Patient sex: M
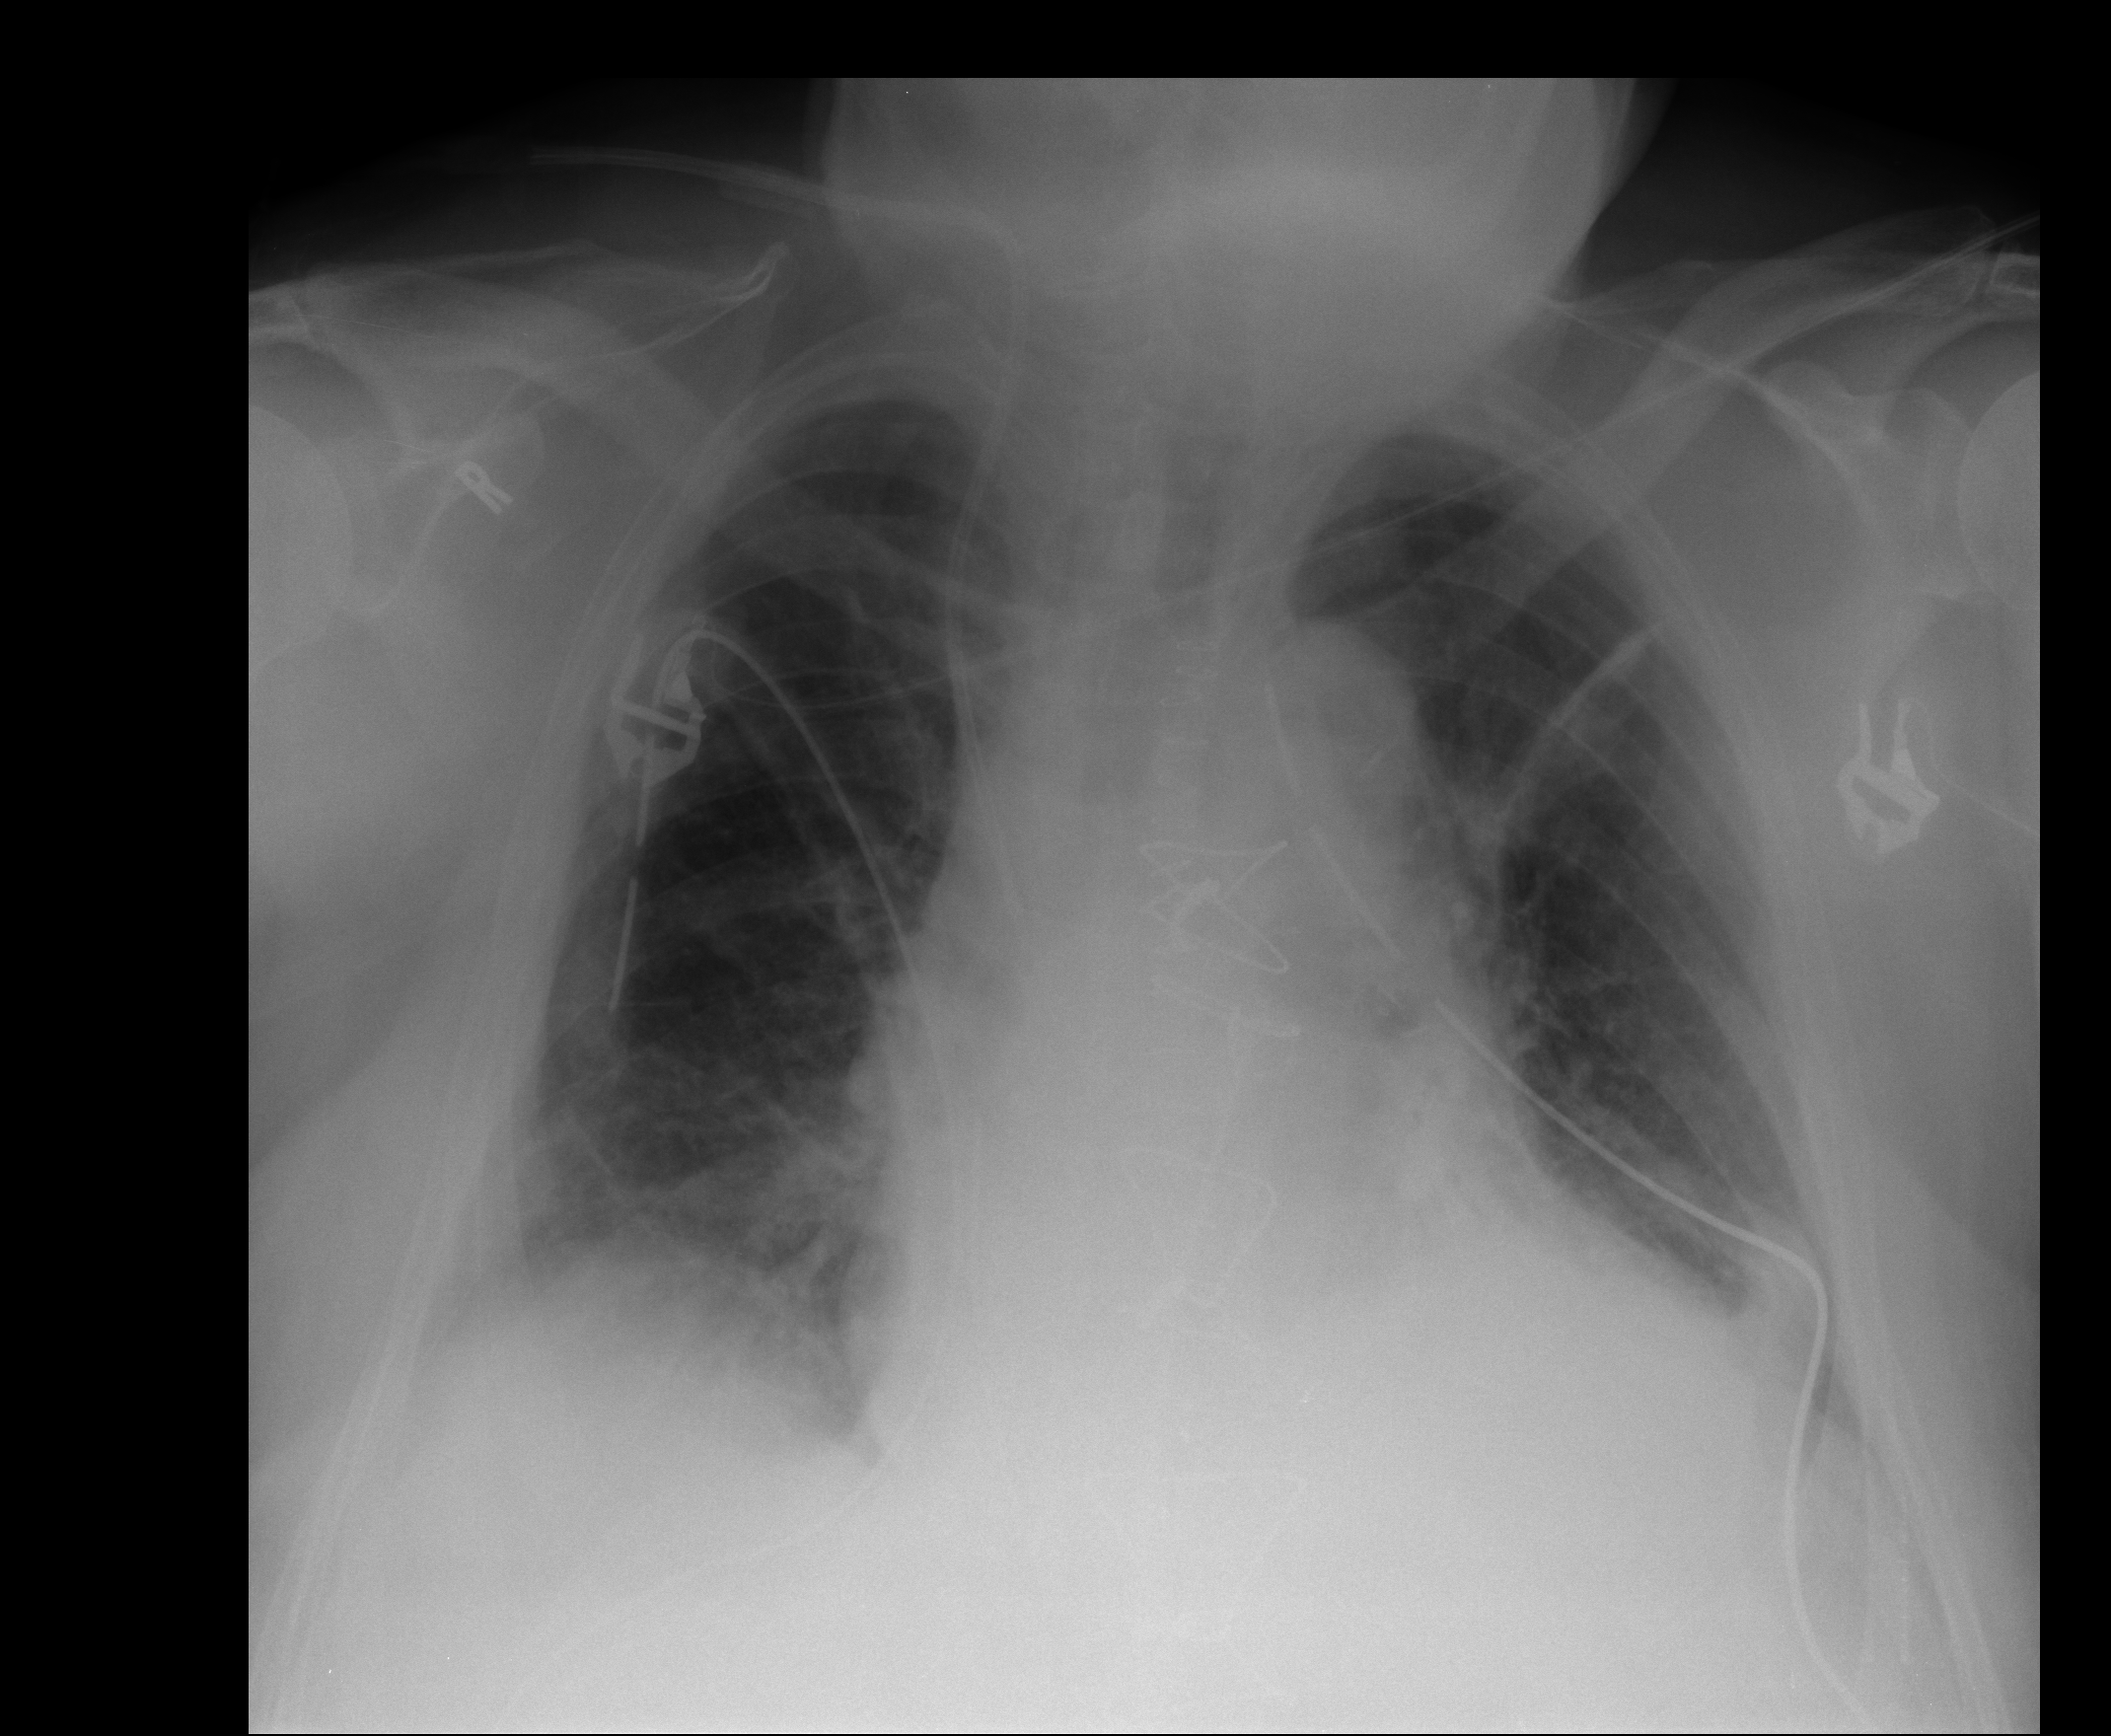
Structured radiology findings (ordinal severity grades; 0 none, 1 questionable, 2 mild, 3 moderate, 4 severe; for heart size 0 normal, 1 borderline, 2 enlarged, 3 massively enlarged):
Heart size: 0
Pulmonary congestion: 0
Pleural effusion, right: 2
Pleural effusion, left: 1
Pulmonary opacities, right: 0
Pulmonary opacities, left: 0
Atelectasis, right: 2
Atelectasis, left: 2